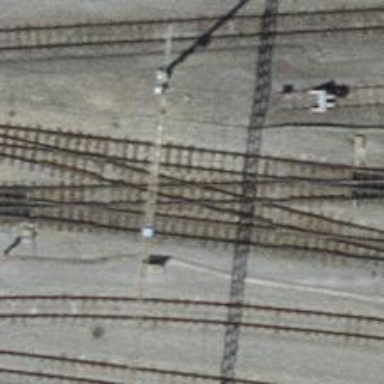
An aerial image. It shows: Railway crossing.